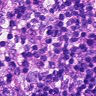
Metastatic tissue present: no